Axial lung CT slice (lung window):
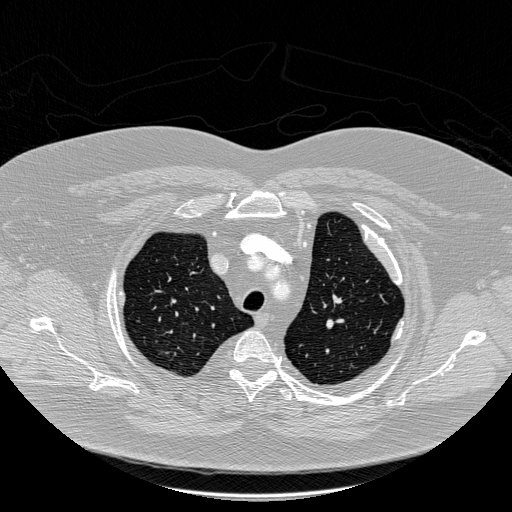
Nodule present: no